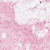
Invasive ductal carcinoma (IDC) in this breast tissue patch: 0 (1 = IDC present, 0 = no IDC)